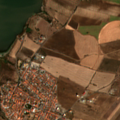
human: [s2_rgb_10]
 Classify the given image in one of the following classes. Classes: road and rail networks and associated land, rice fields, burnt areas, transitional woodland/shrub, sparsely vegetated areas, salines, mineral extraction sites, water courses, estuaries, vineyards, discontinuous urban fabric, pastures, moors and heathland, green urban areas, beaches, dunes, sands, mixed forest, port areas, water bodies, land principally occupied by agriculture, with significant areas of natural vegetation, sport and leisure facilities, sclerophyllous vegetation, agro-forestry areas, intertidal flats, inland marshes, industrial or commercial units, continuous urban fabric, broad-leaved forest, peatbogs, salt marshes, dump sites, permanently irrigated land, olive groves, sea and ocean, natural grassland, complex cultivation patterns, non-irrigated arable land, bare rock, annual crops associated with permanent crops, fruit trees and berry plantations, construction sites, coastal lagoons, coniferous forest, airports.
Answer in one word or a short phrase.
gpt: continuous urban fabric, non-irrigated arable land, permanently irrigated land, annual crops associated with permanent crops, water bodies